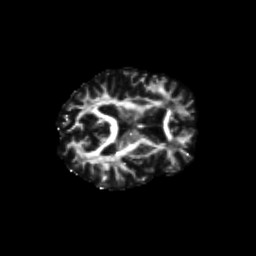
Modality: FA
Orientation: axial
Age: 47
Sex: female
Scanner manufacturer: siemens
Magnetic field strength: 3 T
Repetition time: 8.6 s
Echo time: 0.095 s